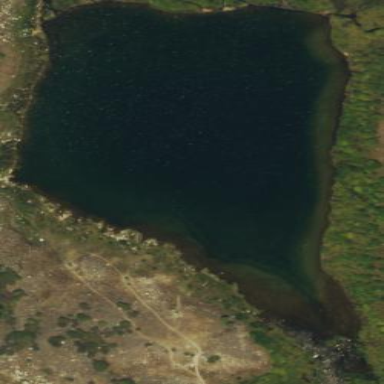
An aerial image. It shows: Serene lake.